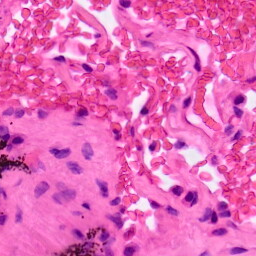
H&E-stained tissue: Lung